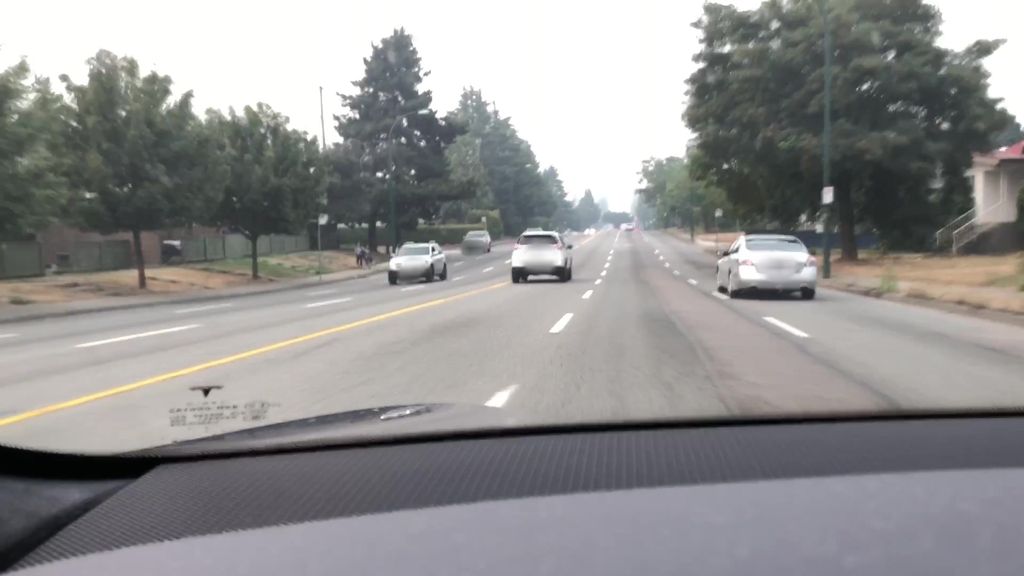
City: vancouver